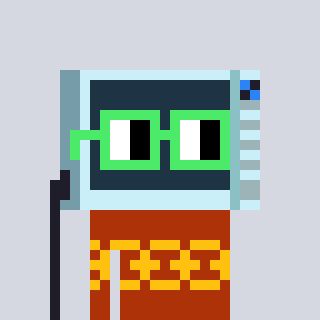
a pixel art character with square light green glasses, a microwave-shaped head and a hotbrown-colored body on a cool background